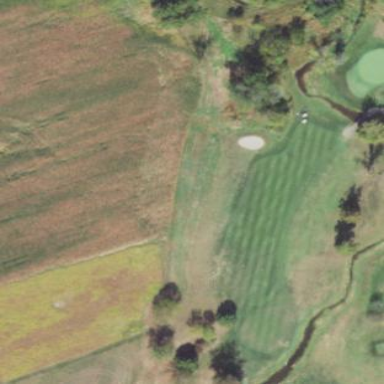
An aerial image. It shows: Grassy area designated as golf fairway.